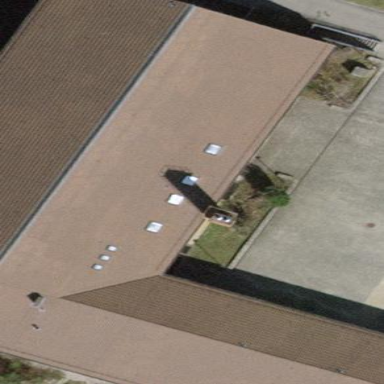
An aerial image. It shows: School building.